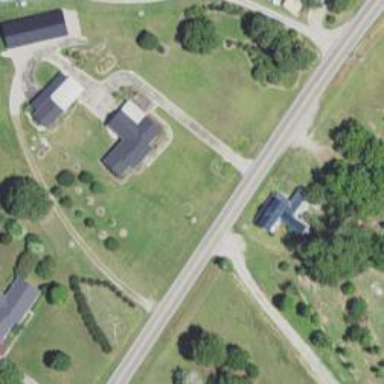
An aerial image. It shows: Driveway.